Question:
I wonder how to integrate three variables in one figure as the example in the
attached picture.
How to realize that the "number of pairs" are denoted by different shades?
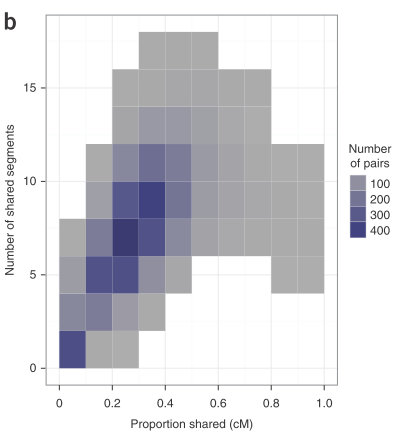
Answer: '''
set.seed(42)
DF <- data.frame(x=runif(1e5), y=rpois(1e5,20))
library(ggplot2)
ggplot(DF, aes(x,y)) + stat_bin2d()
'''